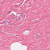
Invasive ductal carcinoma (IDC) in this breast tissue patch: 0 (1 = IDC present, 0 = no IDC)